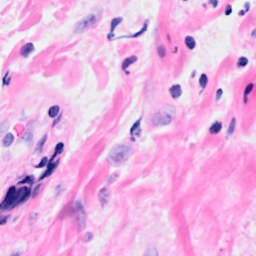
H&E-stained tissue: Breast